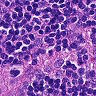
Metastatic tissue present: no